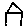
Label: house